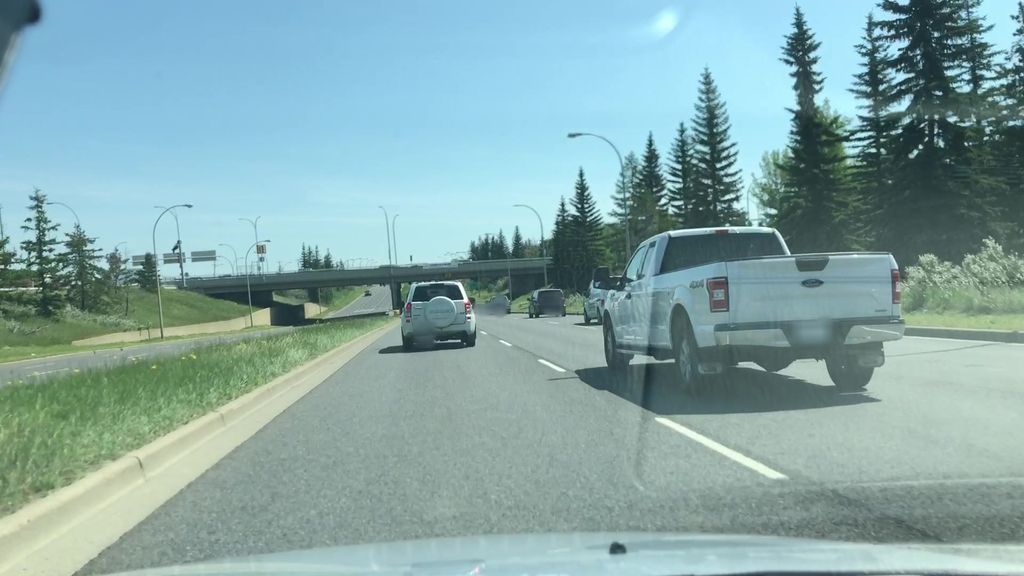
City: edmonton